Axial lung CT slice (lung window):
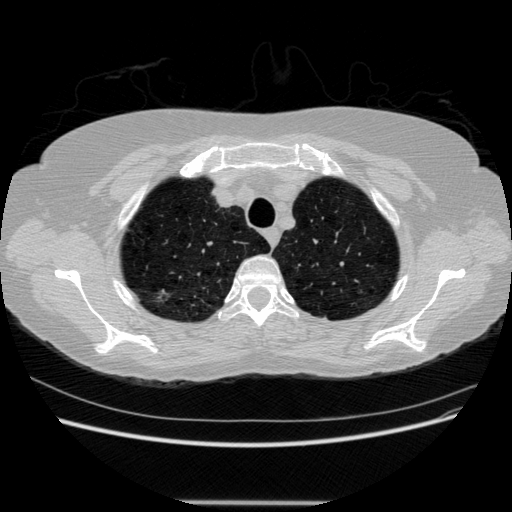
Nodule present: no